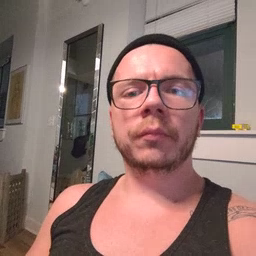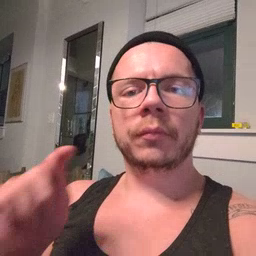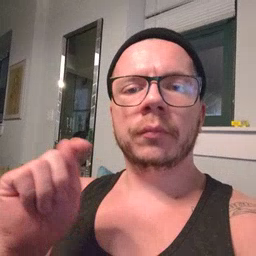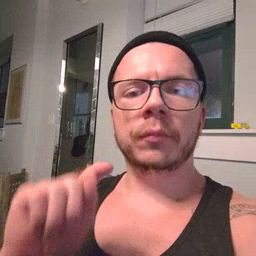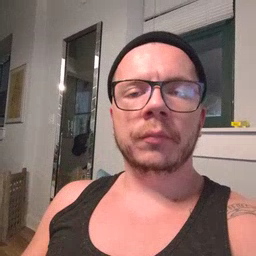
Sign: potty